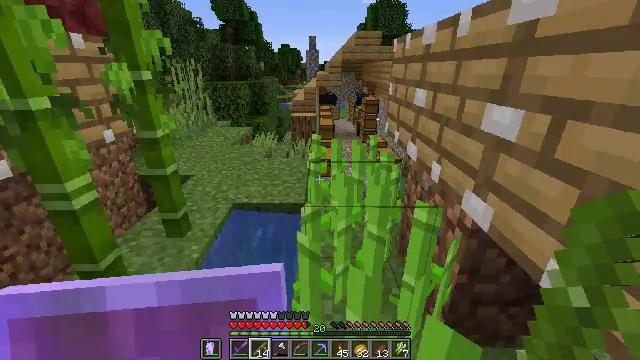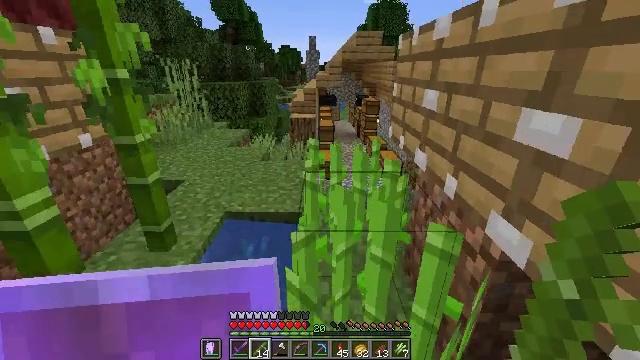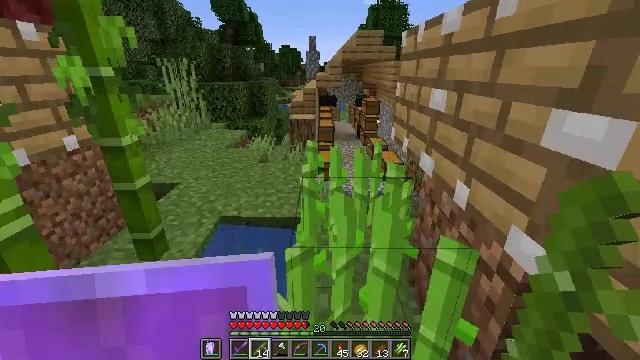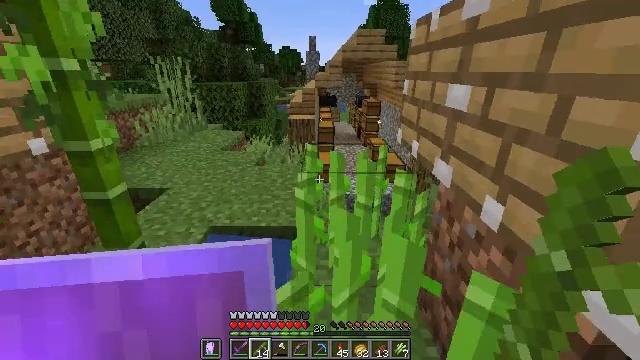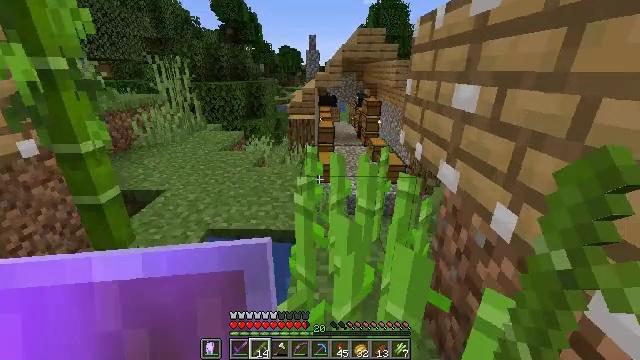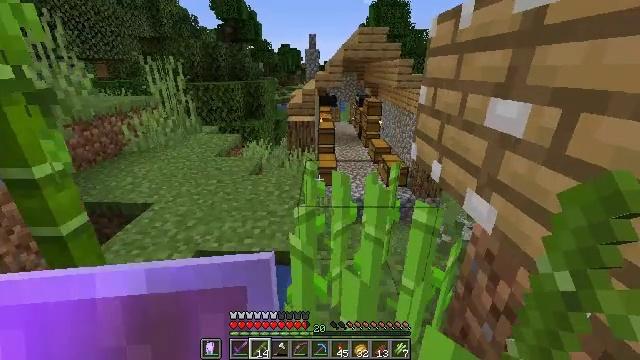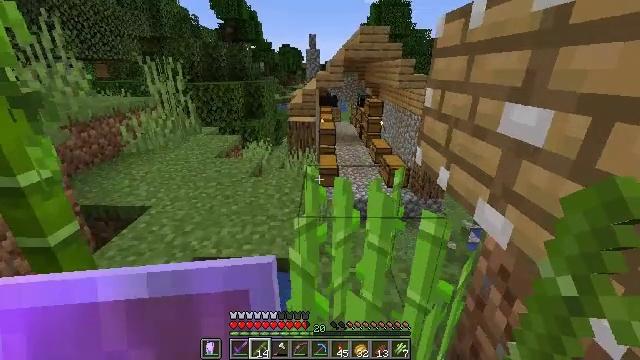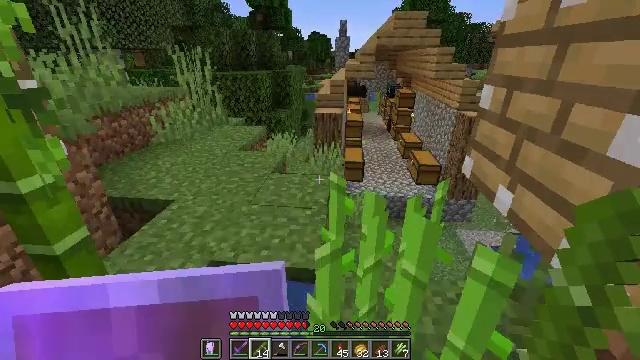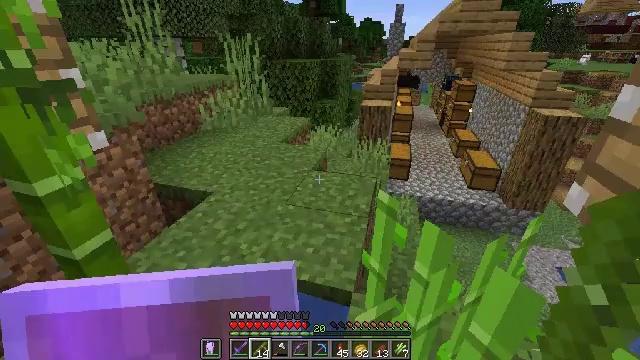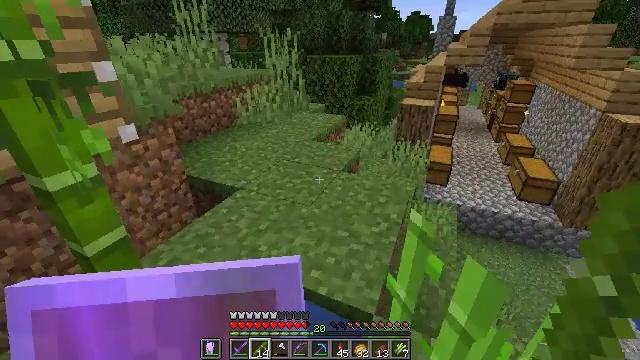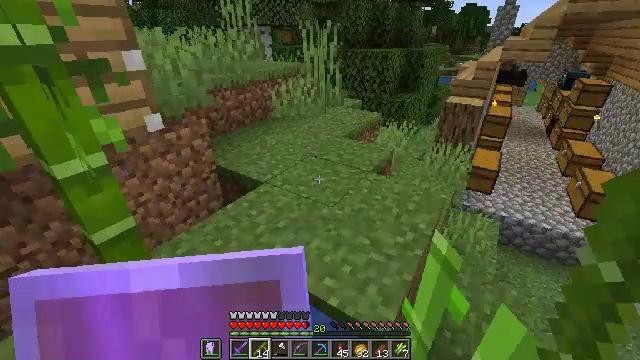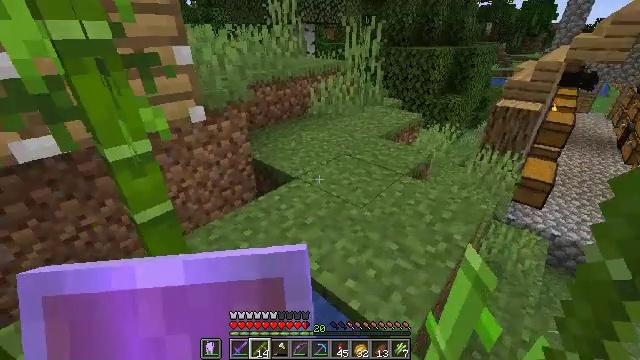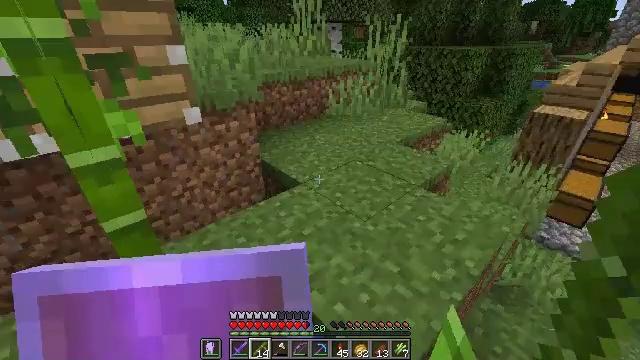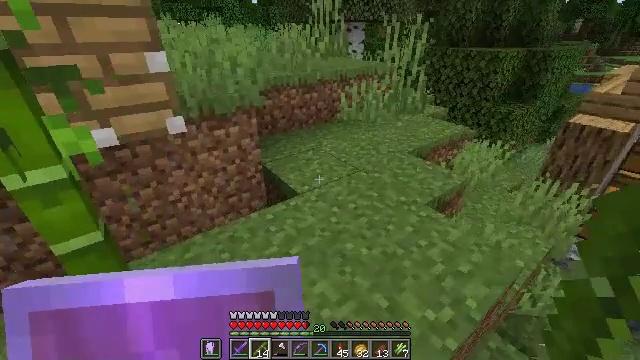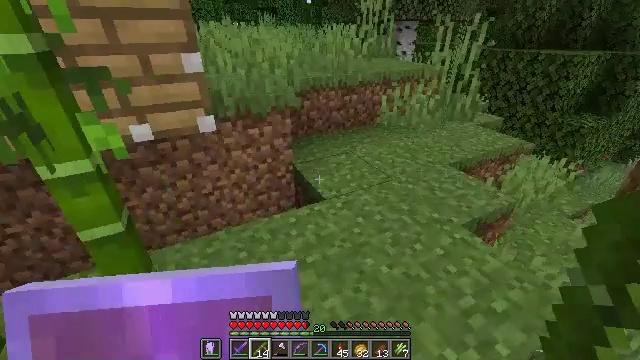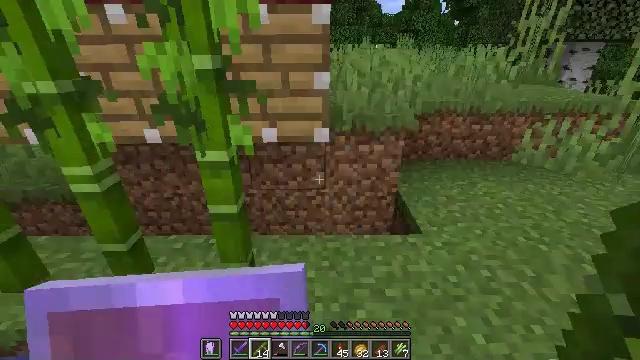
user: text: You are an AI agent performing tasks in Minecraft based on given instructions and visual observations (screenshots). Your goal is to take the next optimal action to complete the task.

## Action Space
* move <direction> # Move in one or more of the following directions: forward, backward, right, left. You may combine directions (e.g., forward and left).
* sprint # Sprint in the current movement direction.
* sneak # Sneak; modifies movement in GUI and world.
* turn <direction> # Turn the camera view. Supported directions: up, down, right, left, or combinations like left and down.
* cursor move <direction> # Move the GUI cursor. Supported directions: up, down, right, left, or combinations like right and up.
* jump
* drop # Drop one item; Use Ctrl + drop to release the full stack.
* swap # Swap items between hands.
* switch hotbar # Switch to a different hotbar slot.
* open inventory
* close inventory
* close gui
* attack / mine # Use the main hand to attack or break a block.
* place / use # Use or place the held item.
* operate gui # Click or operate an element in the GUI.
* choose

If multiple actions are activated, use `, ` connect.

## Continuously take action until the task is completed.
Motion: motion action
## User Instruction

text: Remove a bamboo from the inventory.
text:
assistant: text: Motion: move forward
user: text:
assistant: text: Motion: move forward
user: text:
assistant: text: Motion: move forward
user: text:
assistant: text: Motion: move forward
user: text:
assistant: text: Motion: move forward
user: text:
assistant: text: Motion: move forward
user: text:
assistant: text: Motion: move forward, turn left and down
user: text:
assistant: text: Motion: move forward, turn left and down
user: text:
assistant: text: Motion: move forward and move right, turn left
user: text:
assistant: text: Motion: move forward and move right, turn left and down
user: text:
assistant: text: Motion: move forward and move right, turn left
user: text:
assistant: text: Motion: move forward and move right, turn left
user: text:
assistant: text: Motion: move forward and move right, turn left
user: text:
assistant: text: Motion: move forward and move right, turn left
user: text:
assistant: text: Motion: move forward and move right, turn left and up
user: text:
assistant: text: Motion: move forward and move right, turn left and up
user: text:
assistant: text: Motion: move forward and move right, turn left and up
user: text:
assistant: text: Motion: move forward, turn left and up
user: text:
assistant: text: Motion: no_op
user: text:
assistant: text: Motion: no_op
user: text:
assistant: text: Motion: turn right
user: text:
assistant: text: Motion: no_op
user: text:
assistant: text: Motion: no_op
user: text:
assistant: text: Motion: no_op
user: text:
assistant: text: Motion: turn left
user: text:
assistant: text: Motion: turn left
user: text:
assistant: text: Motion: turn left and down
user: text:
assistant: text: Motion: turn left and down
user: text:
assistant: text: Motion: turn left and down
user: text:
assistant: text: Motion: turn left